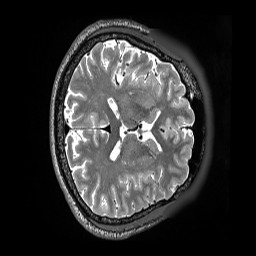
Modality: T2w
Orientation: axial
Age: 56
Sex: female